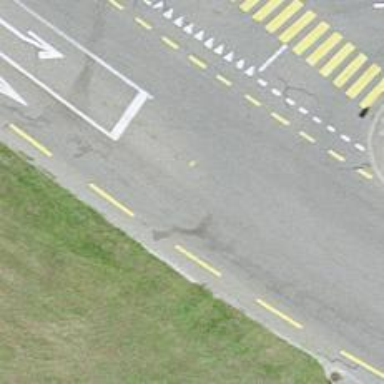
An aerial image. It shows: Secondary road with asphalt surface.